Question: What is the first option listed?
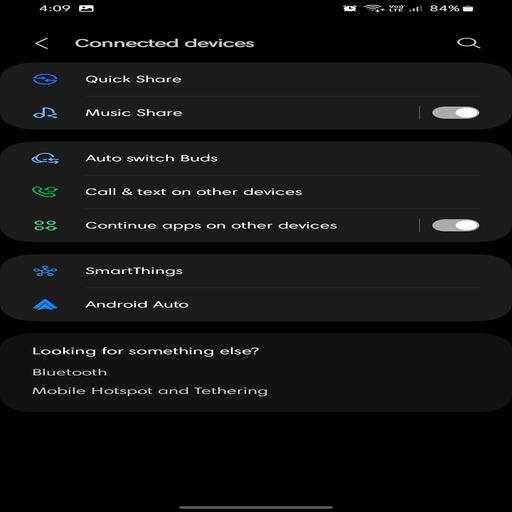
Answer: Quick Share